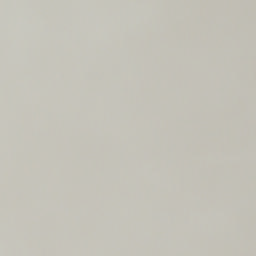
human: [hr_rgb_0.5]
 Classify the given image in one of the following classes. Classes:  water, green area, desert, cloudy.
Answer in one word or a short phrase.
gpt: cloudy